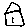
Label: house